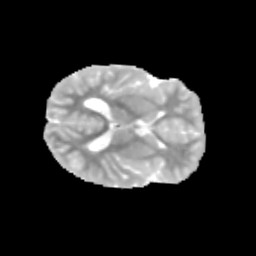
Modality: MD
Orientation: axial
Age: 10
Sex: male
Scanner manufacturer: siemens
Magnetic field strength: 3 T
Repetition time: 3.8 s
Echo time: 0.07 s